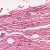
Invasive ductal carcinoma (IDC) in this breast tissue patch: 0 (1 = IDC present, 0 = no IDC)